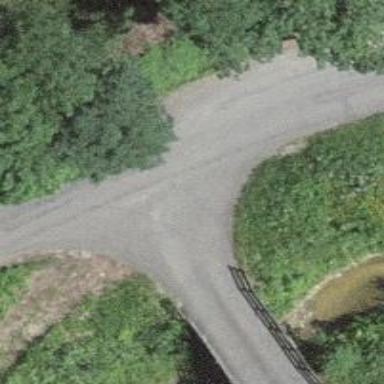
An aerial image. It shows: Well-maintained track road with grade 1 tracktype.